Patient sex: M
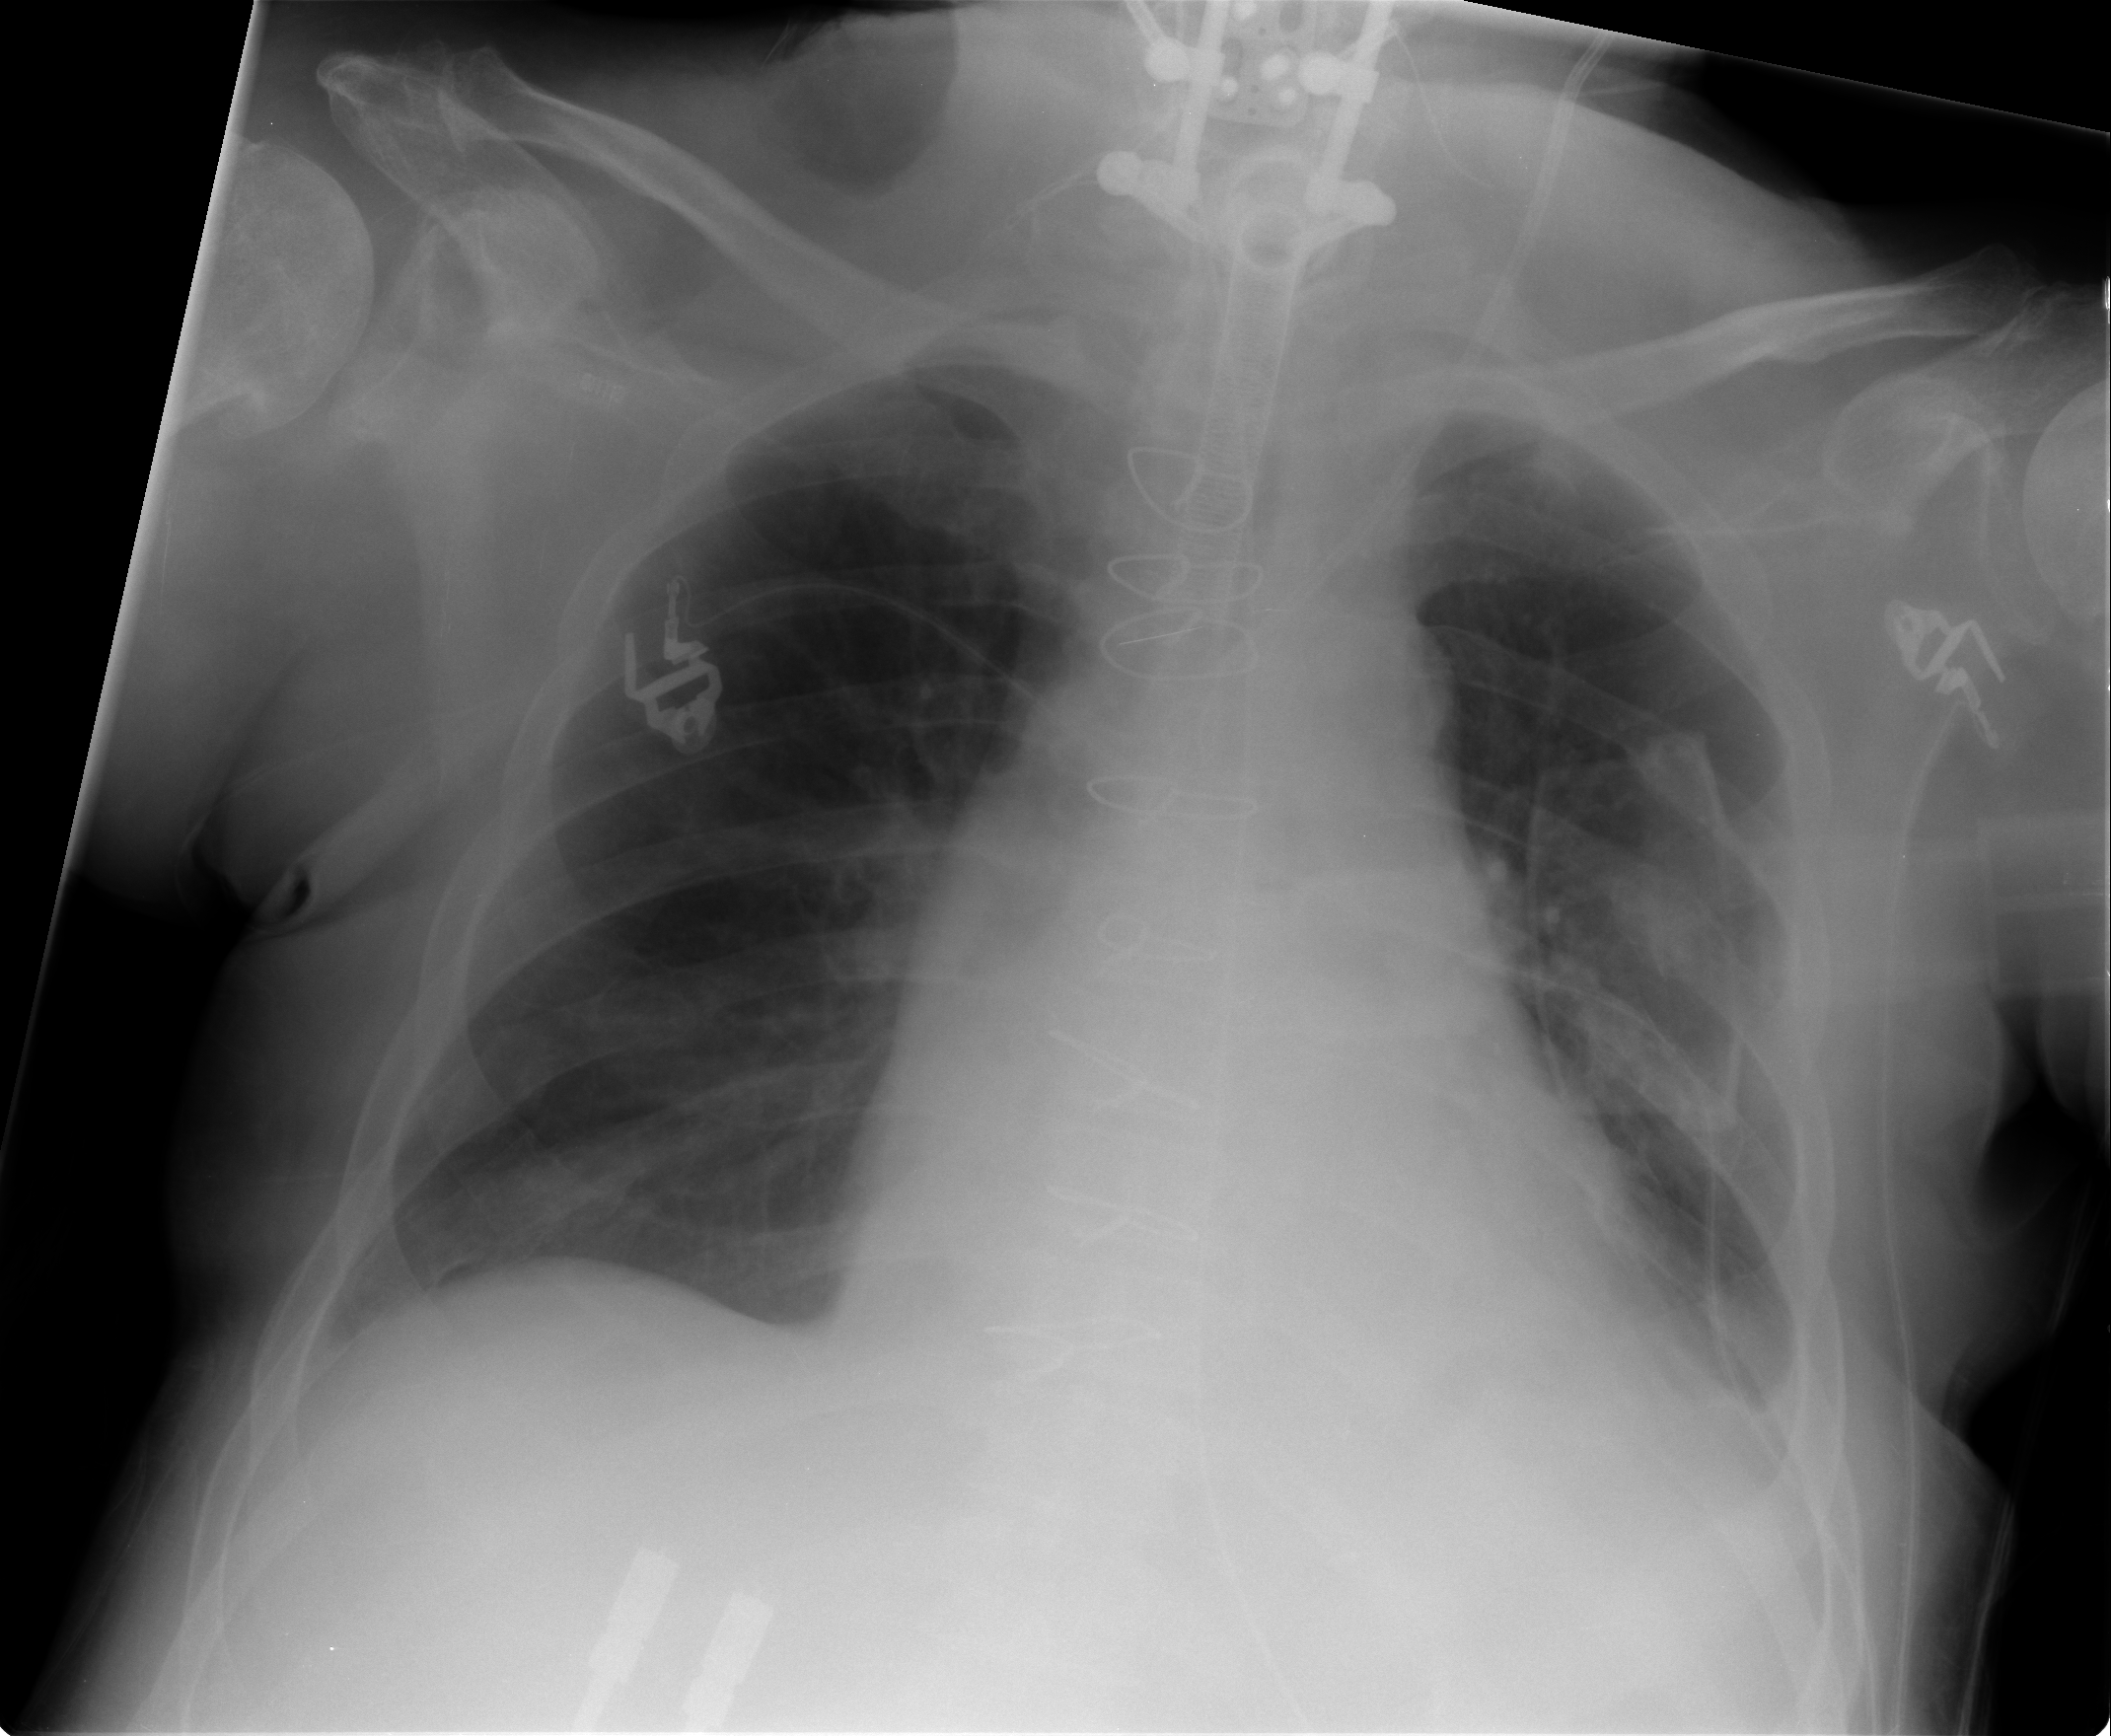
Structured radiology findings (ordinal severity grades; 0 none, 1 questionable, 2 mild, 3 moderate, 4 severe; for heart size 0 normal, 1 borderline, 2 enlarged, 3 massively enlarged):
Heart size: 2
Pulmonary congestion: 2
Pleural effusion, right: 1
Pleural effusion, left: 2
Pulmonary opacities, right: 0
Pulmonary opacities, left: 0
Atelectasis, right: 2
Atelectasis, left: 2